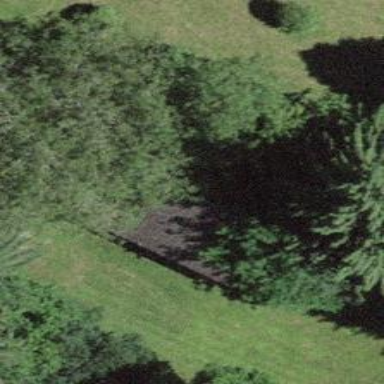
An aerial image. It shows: Barn.